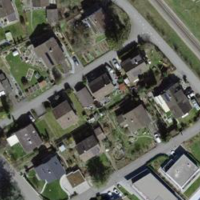
EUNIS habitat code: 54
Species observed at this site:
Lysimachia vulgaris